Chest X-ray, PA view. Patient: 25 years old, sex F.
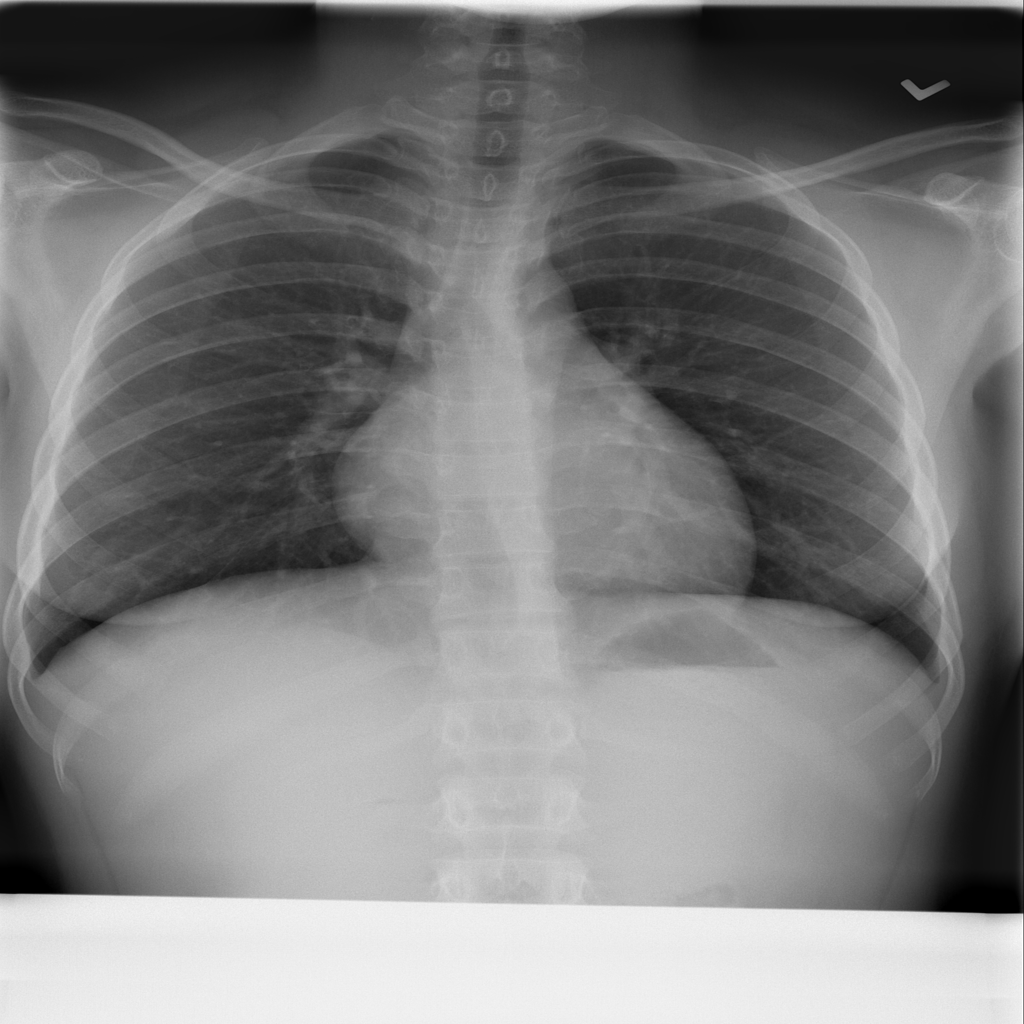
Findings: No Finding